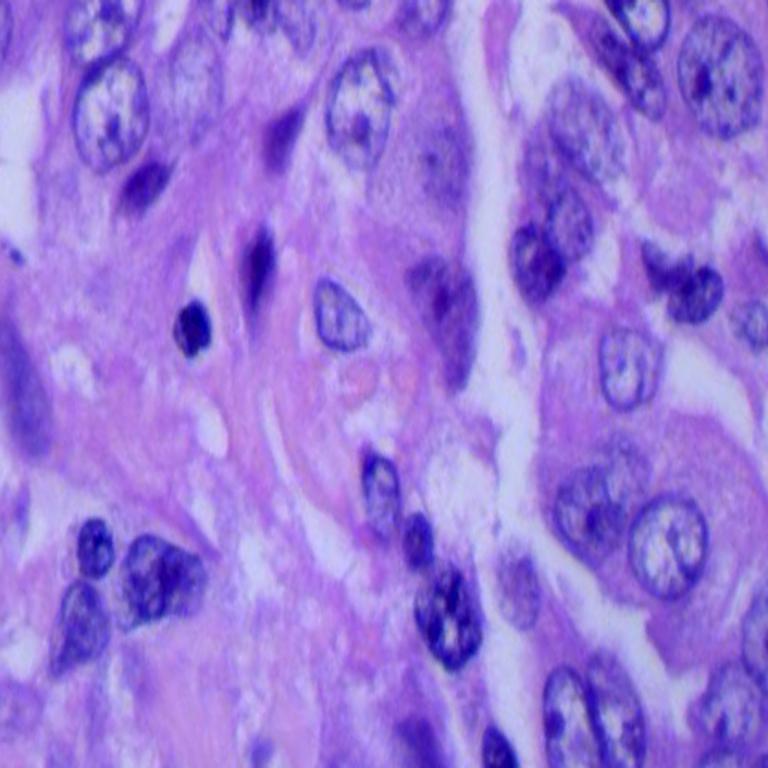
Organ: lung
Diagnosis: adenocarcinomas